Interaction volume radius: 5 \u00c5
Interaction volume height: 15 \u00c5
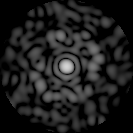
Disorder parameter: 0.8362